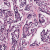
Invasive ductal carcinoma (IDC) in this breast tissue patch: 1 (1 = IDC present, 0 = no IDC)